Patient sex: F
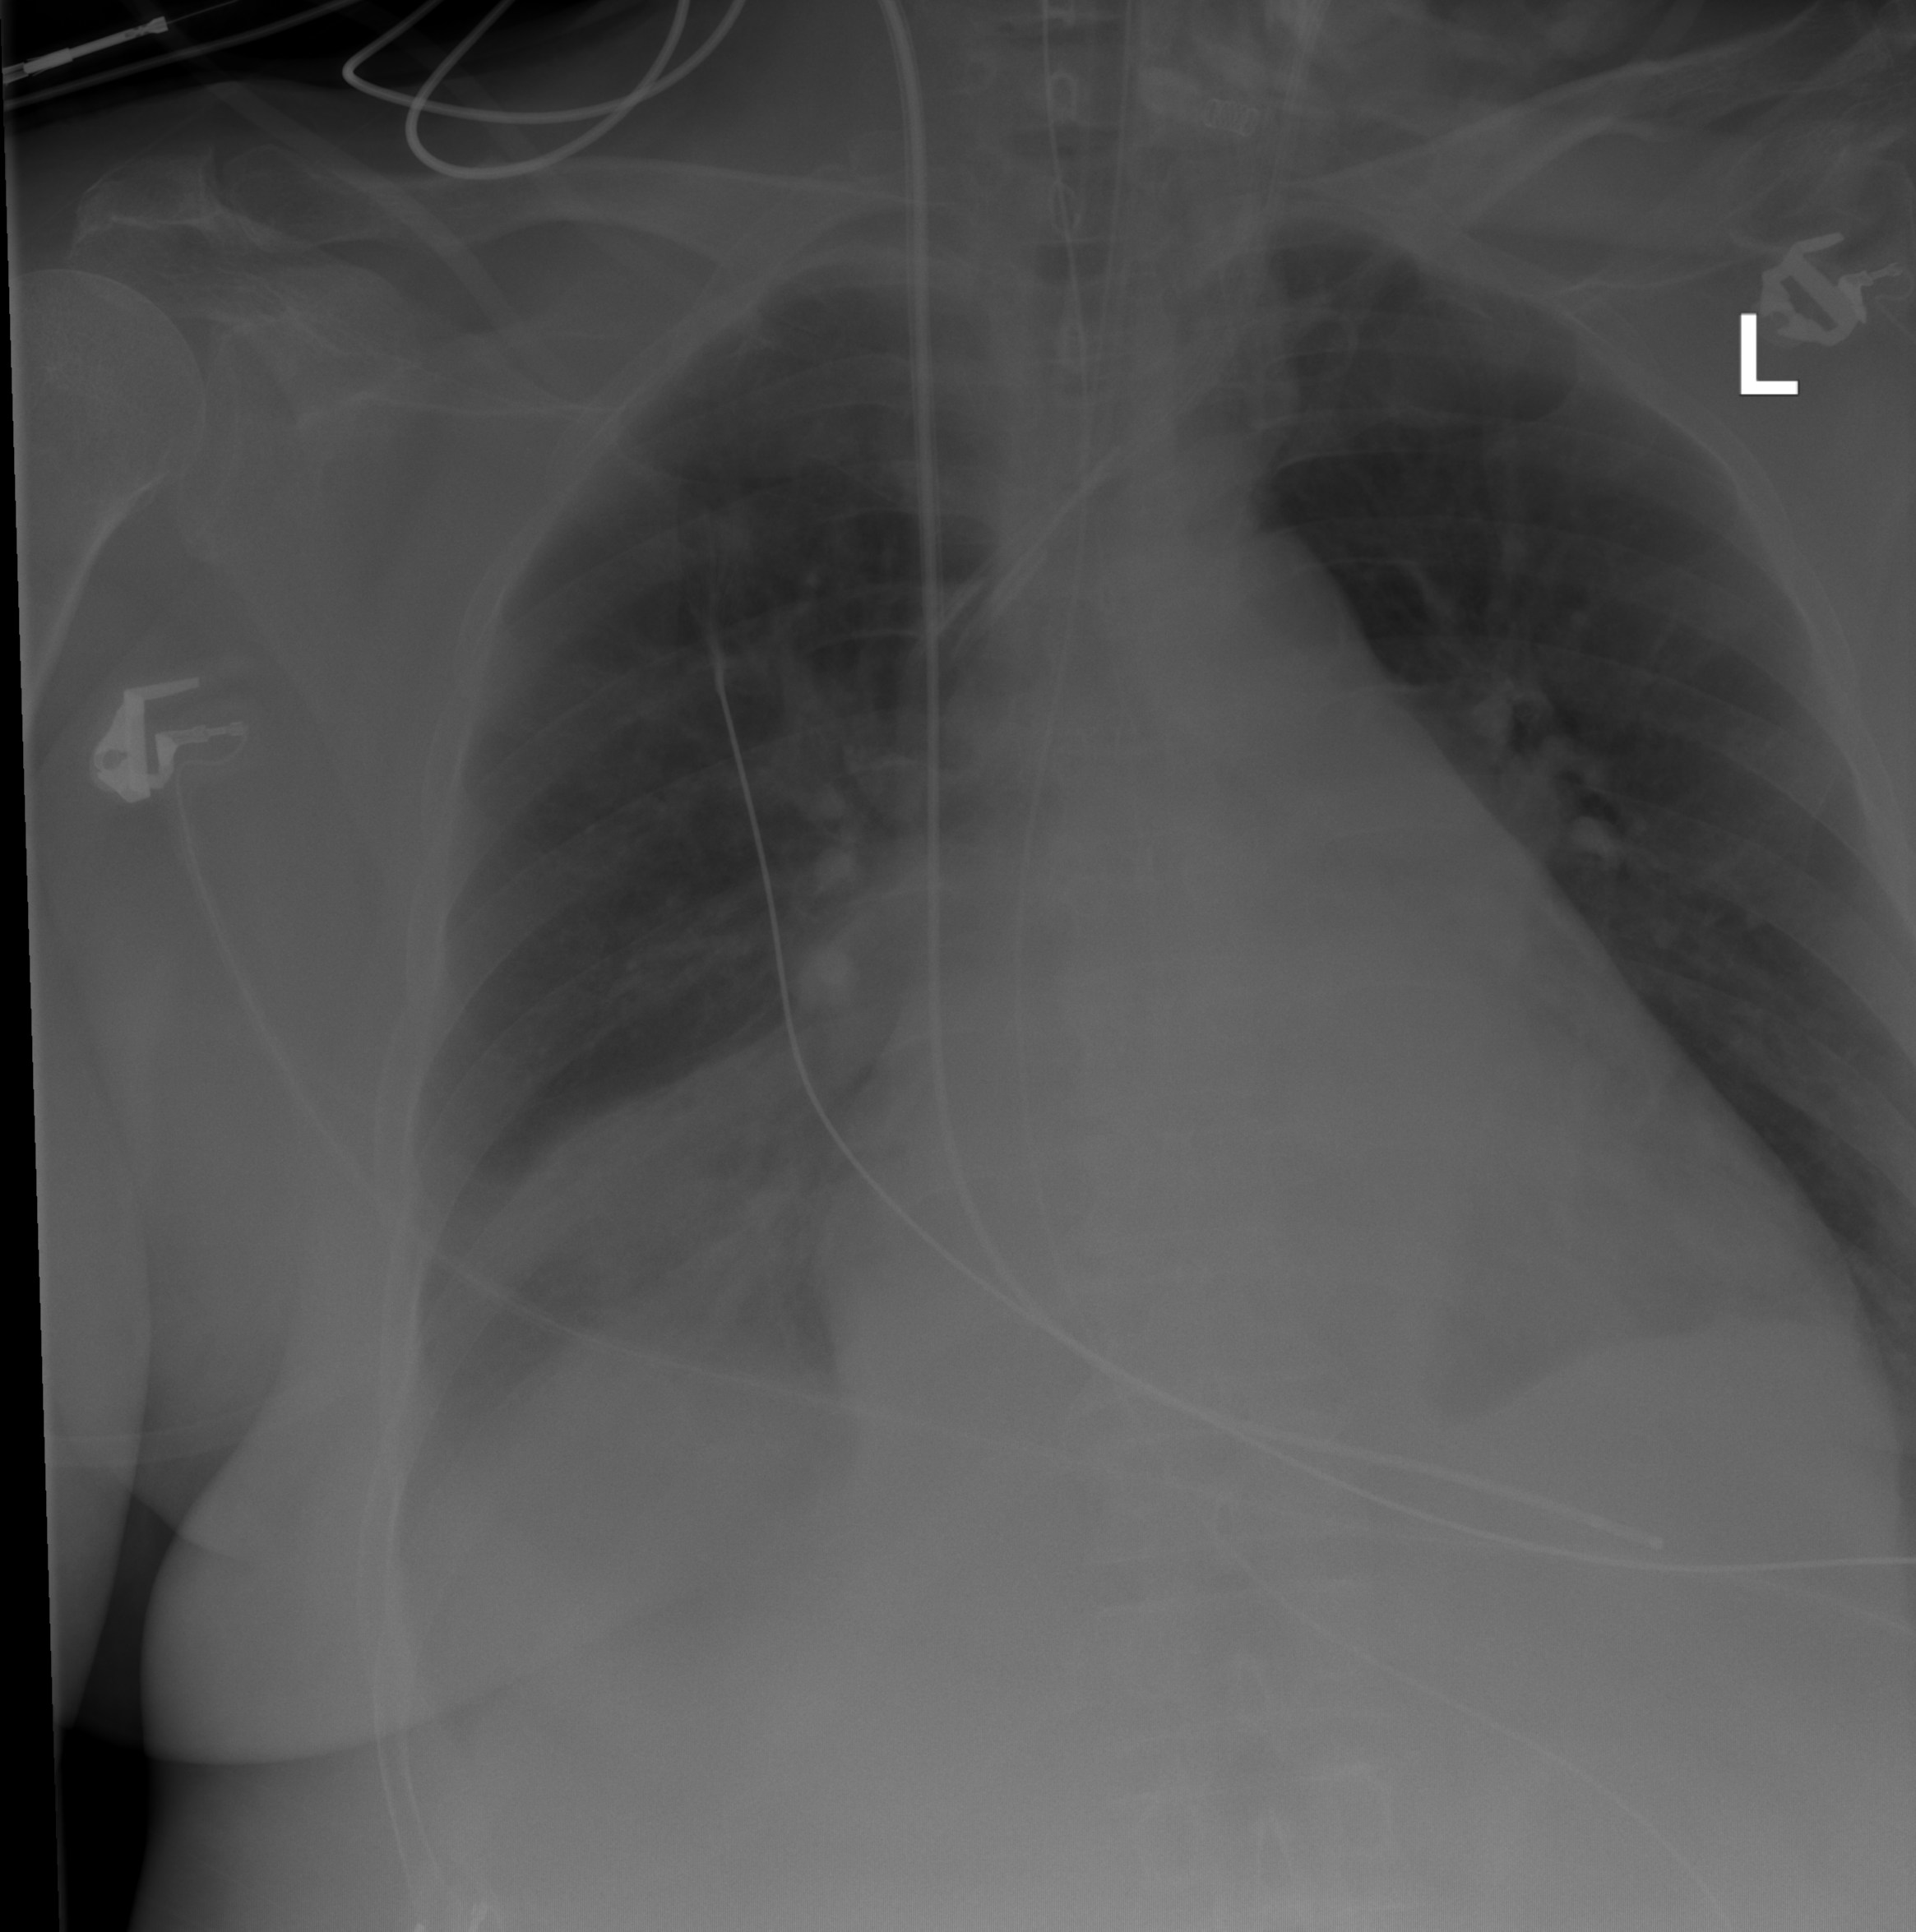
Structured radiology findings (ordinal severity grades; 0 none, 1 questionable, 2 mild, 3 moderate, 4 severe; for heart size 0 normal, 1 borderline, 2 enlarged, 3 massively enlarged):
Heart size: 1
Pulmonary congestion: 0
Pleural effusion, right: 2
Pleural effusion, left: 0
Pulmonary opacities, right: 2
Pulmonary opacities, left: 0
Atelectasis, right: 3
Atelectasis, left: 0